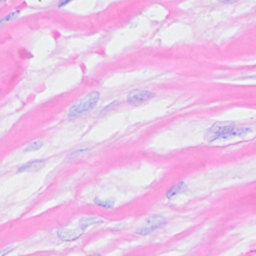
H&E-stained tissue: Breast